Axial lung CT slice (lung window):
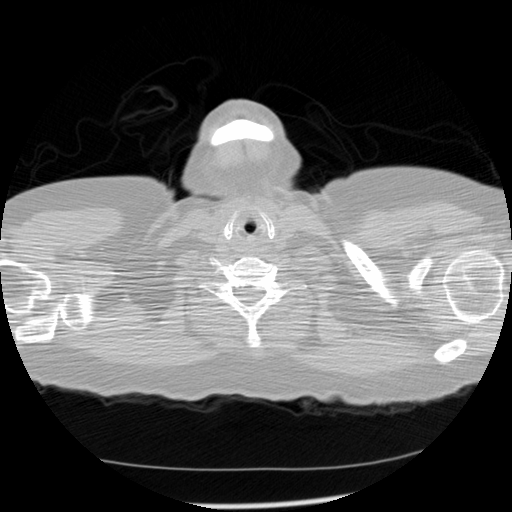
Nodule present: no